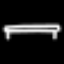
Label: bed